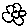
Label: flower